Question: Here is a part of code which describes a function to reverse characters of a string
(Based on exercise 1-19 of Brian W. Kernighnan Programming in C)...
( I have googled various text reverse function, but all of them us pointers or using strrev(), but I don't have an idea what a pointer is.... nor do I want to use strrev(), hence I made a reverse string function as the author wanted it to be........ )
'''
void reverse(char s[])
{
int i , n ;
char j ;
i = 0 ;
while(s[i] != '0') //And not EOF
{
++n;
}
for(i = 0; i < n; ++i)
{
j = s[i] ;
s[i] = s[n - 1] ;
s[n - 1] = j ;
}
}
'''
However I think overwritting arrays is bad , and the whole function seems awry.
[EDIT]
Ok I am seriously sorry for troubling you for a typo... I can't delete this question since it has answers with upvotes however I'm sorry....
The correct function would be :
'''
void reverse(char s[])
{
int i, l;
char temp;
for (l = 0; s[l] != ''; ++l);
l--;
for (i = 0; i < l; ++i) {
temp = s[i];
s[i] = s[l-1];
s[l-1] = temp;
--l;
}
}
'''
Full Code is here :
<URL>
Code Working is here :

---
I created a correct and working solution for the word 'hello':
'''
#include <stdio.h>
int main(void)
{
char s[] = "hello";
char temp;
// do the swapping here..
temp = s[0];
s[0] = s[4] ;
s[4] = temp ;
temp = s[1] ;
s[1] = s[3] ;
s[3] = temp ;
temp = s[2] ;
s[2] = s[2] ;
s[2] = temp ;
printf("%c, %s ", temp, s);
}
'''
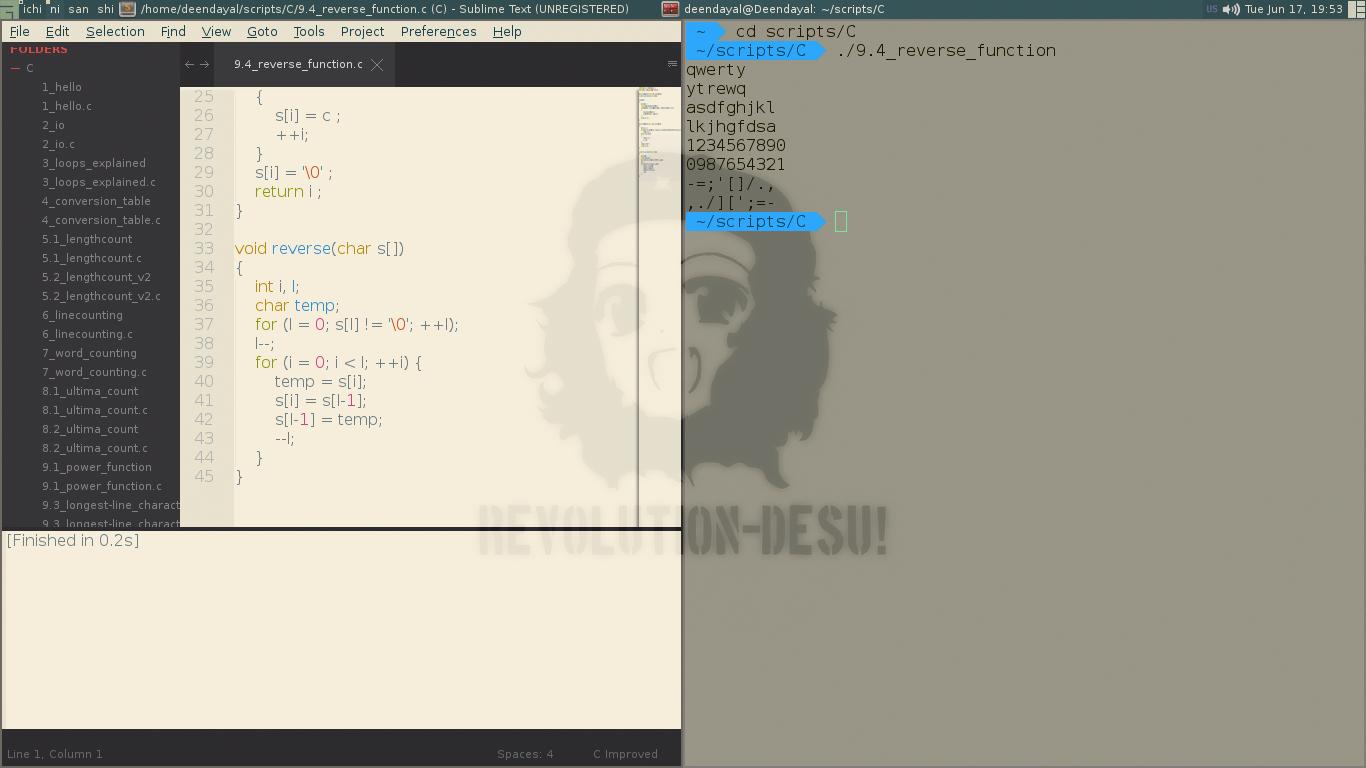
Answer: The loop
'''
while(s[i] != EOF)
{
++n;
}
'''
seems wrong.
1. String end is checked via 0, not via EOF.
2. You never change i, so that you always check s[0].